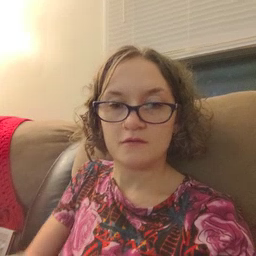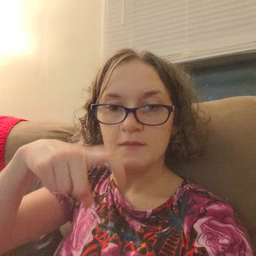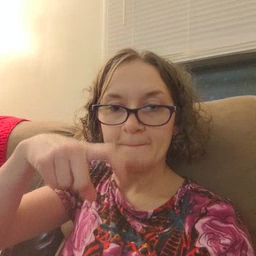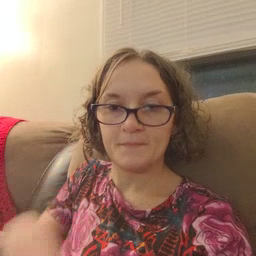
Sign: time